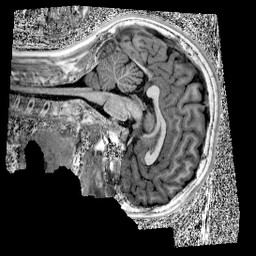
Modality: UNIT1
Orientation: sagittal
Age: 13
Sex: male
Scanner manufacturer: siemens
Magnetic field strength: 3 T
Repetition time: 4 s
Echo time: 0.00303 s